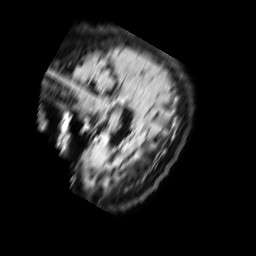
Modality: FLAIR
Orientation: sagittal
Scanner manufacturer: philips
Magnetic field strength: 1.5 T
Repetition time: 6 s
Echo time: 0.0991 s